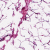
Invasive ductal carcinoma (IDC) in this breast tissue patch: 0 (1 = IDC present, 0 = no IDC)